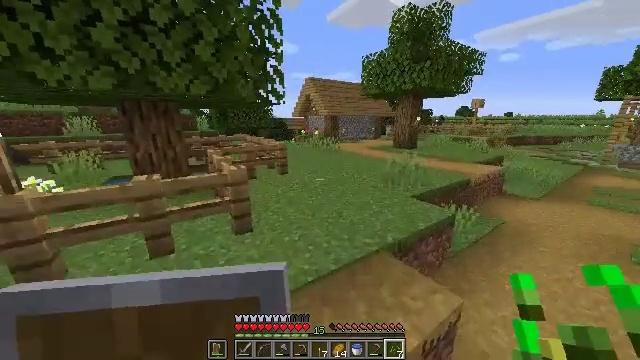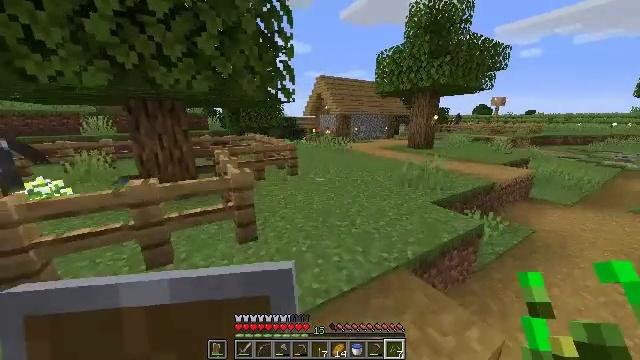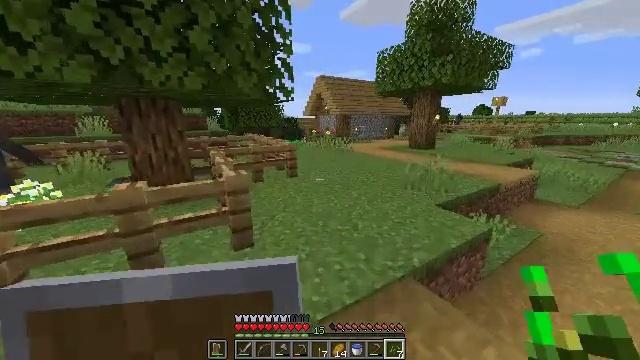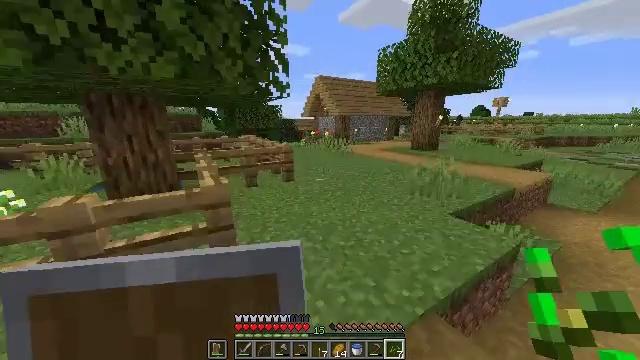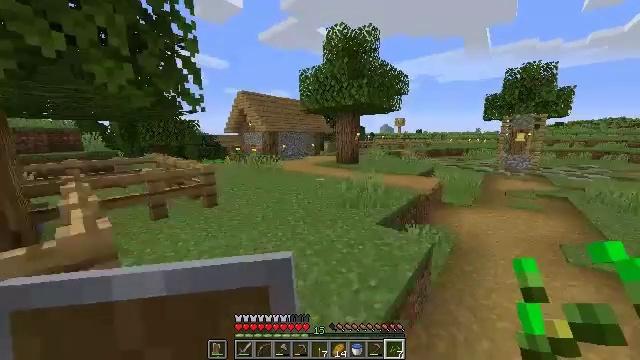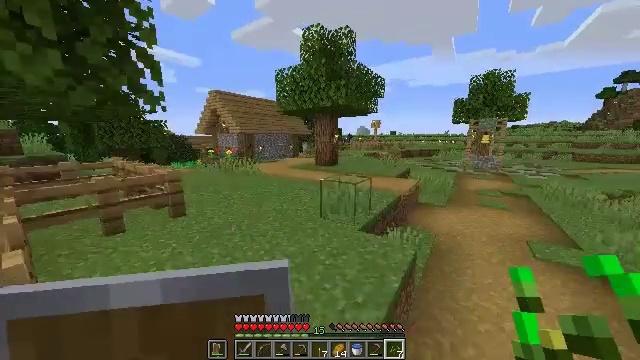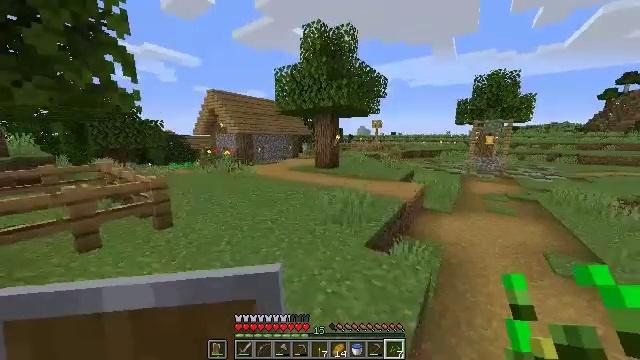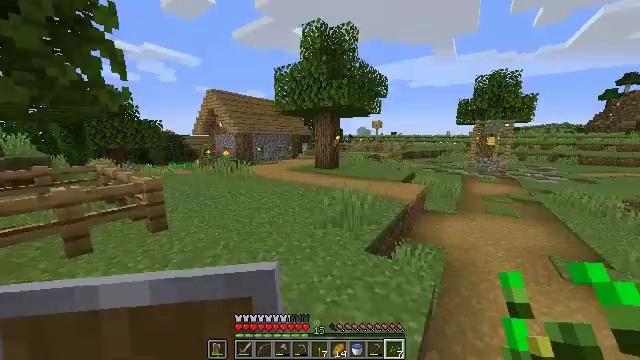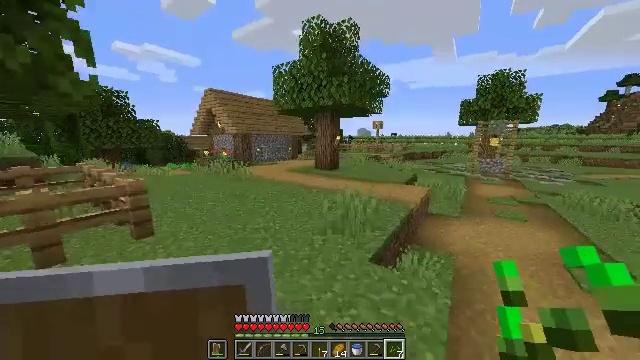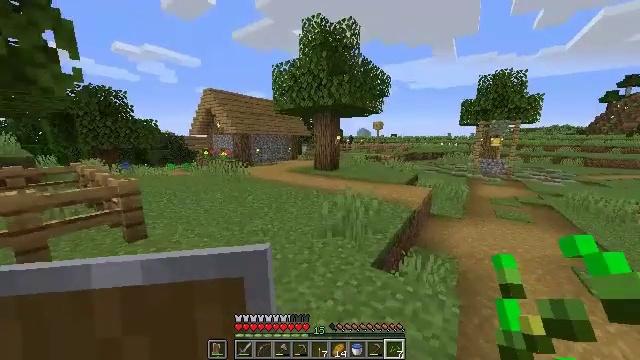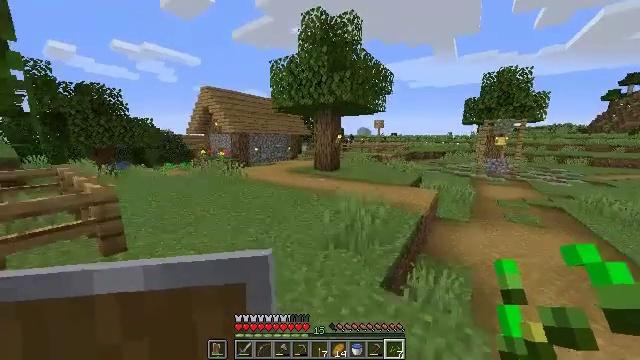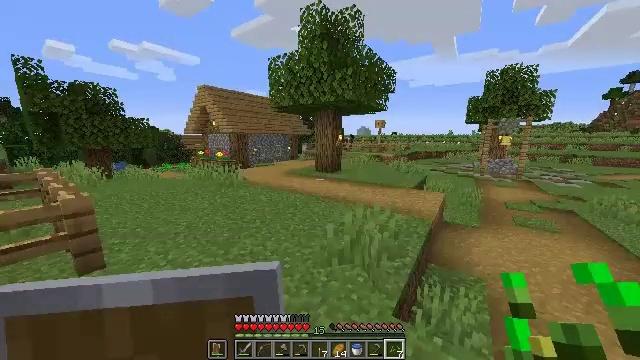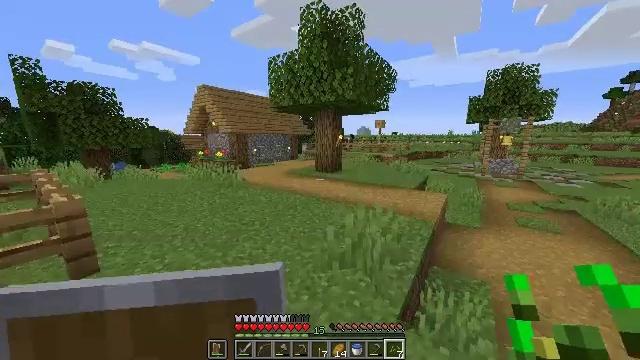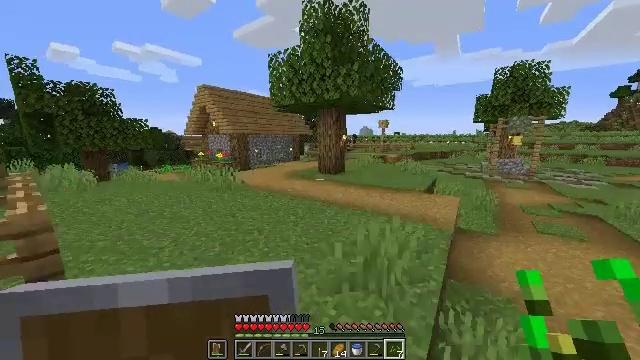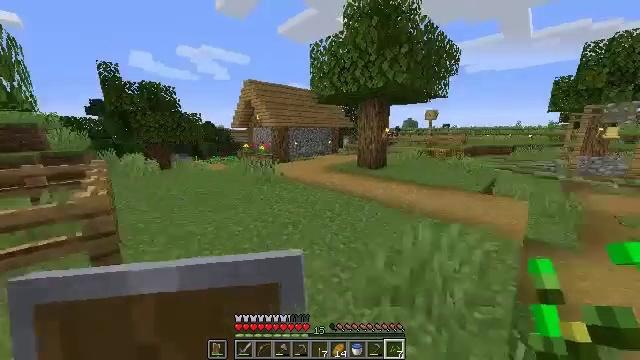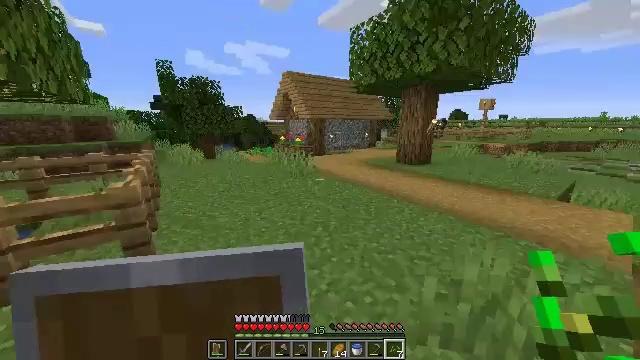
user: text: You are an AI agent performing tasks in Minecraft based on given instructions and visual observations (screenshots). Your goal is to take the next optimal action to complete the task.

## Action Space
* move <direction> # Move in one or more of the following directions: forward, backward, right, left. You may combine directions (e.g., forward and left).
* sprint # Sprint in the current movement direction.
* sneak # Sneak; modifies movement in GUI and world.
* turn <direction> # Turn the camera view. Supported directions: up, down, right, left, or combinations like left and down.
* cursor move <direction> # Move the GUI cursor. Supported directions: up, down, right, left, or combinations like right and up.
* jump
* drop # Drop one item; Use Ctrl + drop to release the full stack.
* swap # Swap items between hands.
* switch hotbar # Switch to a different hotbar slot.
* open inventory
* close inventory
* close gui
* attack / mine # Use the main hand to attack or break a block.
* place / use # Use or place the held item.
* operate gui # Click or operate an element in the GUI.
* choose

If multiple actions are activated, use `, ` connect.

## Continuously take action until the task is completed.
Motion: motion action
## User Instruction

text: Destroy the cauldron to put it in your inventory.
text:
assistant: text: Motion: move forward, sprint, turn left
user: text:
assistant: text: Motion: move forward, sprint
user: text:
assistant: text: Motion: move forward
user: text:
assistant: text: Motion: move forward, turn right and up
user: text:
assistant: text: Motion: move forward, turn right
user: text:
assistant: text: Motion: move forward
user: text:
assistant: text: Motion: move forward
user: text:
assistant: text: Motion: move forward
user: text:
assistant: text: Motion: move forward
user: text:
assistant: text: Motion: move forward
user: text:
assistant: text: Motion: move forward
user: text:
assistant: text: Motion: move forward
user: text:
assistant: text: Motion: move forward
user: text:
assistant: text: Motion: move forward, sprint, turn left and down
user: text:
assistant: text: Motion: move forward, sprint, turn left and down
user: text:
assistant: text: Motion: move forward, turn left and down
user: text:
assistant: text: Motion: move forward
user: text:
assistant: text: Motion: move forward
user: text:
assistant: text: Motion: move forward
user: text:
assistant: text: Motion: move forward
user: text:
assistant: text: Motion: move forward, turn right and up
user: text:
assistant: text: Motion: move forward, turn right and up
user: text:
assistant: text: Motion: move forward, turn right and up
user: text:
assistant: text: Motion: move forward, turn right
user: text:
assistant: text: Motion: move forward
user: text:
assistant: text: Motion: move forward
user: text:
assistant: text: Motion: move forward
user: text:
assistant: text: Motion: move forward, sprint
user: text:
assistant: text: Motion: move forward, sprint
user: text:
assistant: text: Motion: move forward, sprint